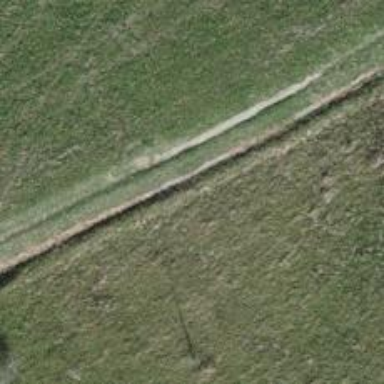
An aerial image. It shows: Track with grass surface categorized as grade4 tracktype.